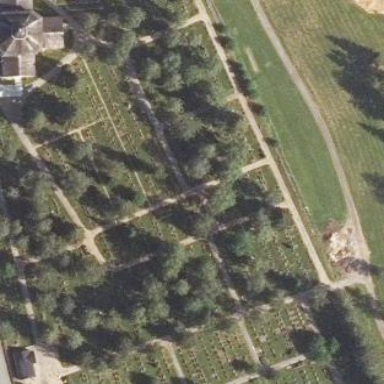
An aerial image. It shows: Grave yard.